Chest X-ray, PA view. Patient: 57 years old, sex M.
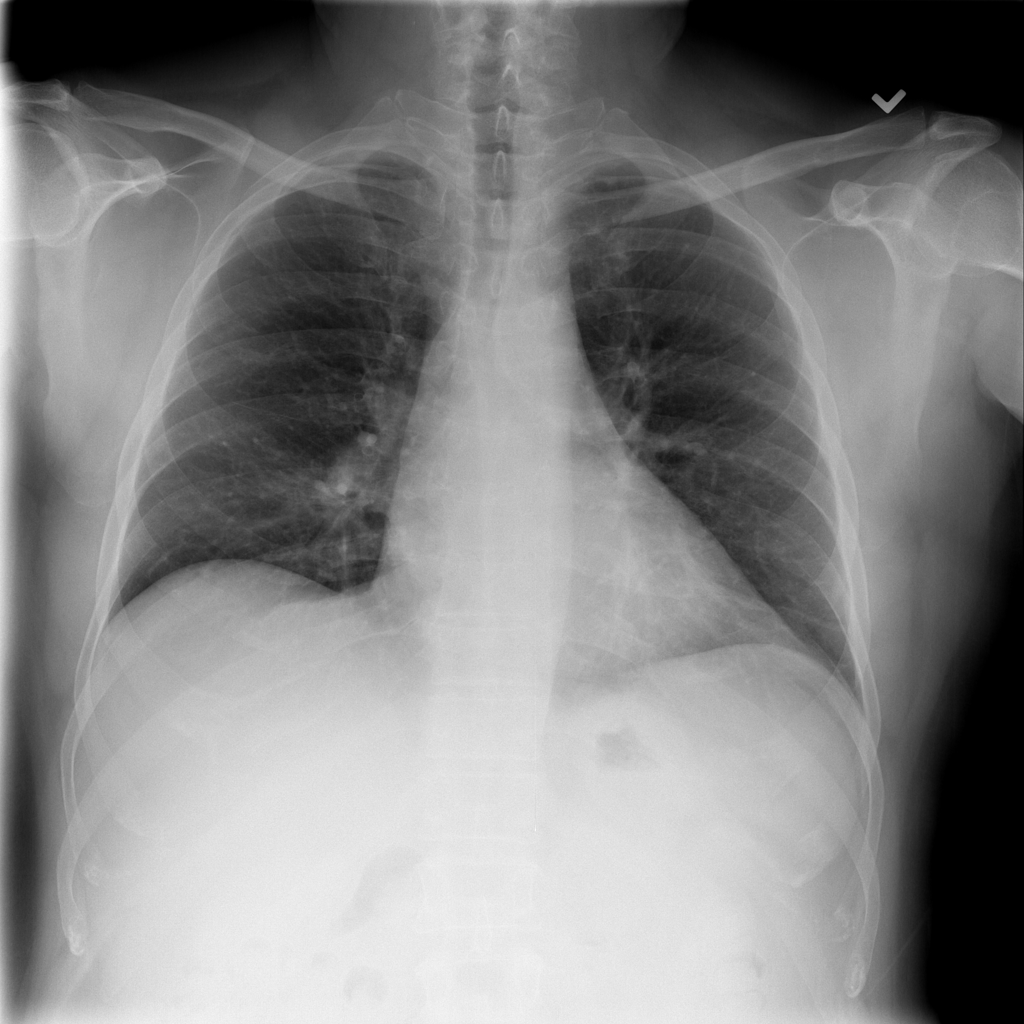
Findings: No Finding